Question: I'm new to Powershell scripting. i'm writing a script to automate some Dell EqualLogic storage array functions using the EqualLogic cmdlets.
When my script is running, it keeps overlaying "PSAPI.Cmdlets.xxxxx started...", "PSAPI.Cmdlets.xxxxxx Finished" over the top of whatever my script is outputting so you can't see it.
Anyone know how I can prevent this? Image of what I mean here:

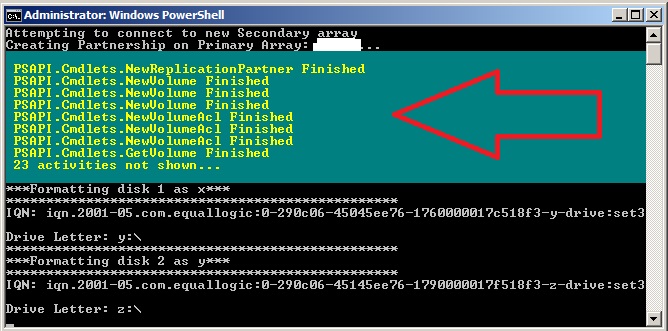
Answer: You are looking at the output of 'Write-Progress' and it be <URL>. But a better route would be to find some way through the cmdlets to turn it off via their options. Dell doesn't make the documentation freely available so you'll have to look at it yourself.
You might also want to write your messages to a logfile.